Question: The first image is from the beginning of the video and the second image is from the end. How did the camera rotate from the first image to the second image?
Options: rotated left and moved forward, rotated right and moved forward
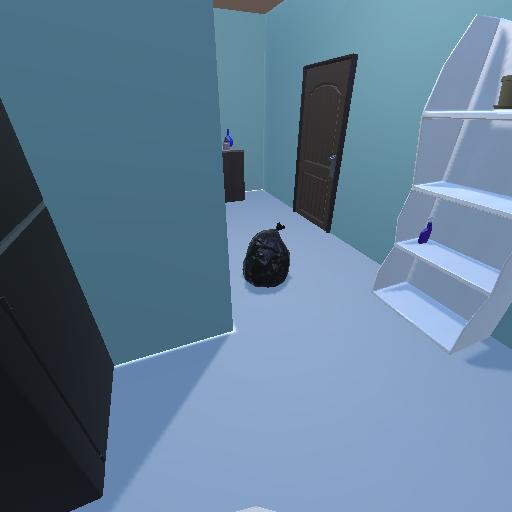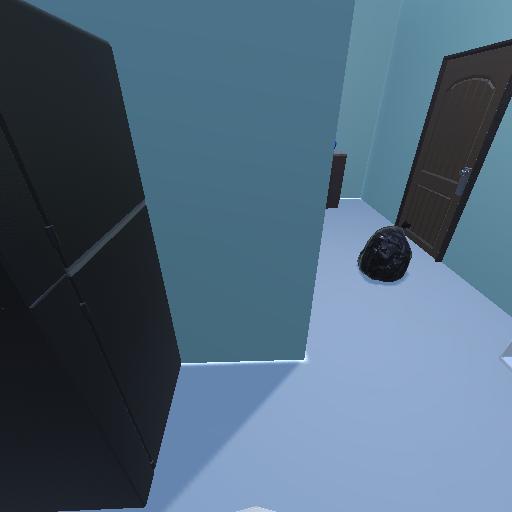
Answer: rotated left and moved forward